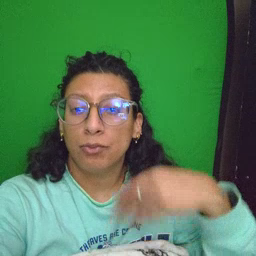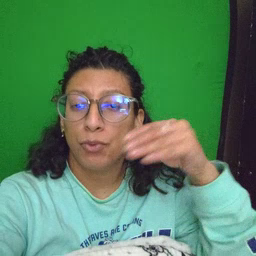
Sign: store